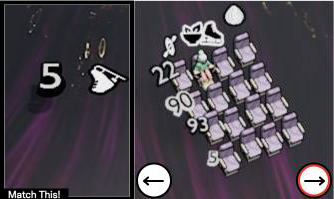
Task: seats
Answer: no